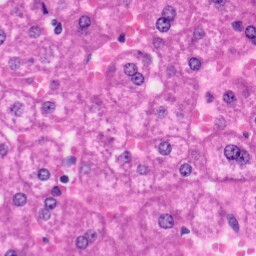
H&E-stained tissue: Liver